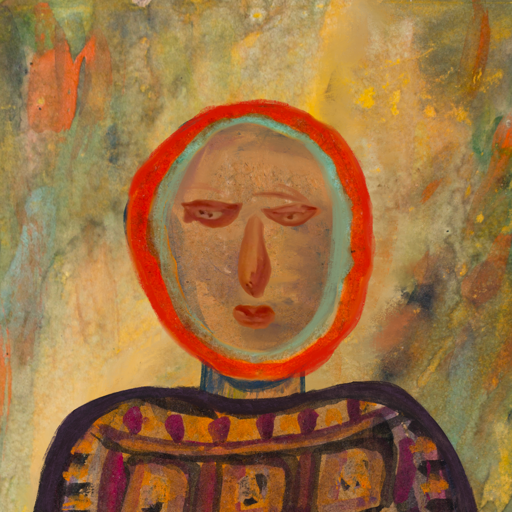
Background: Comrade, Head And Neck Front: In_The_Sun, Face Front: Pious_Lady, Bust: Doll, Hair Front: Sisters, Head Accessory: Blank, Second Necklace: Blank, Necklace: Blank, Baby: Blank